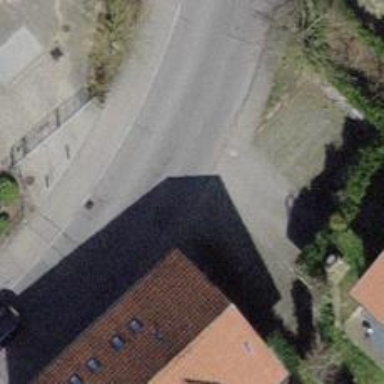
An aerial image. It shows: Residential road with asphalt surface. Sidewalk is present on the left side.